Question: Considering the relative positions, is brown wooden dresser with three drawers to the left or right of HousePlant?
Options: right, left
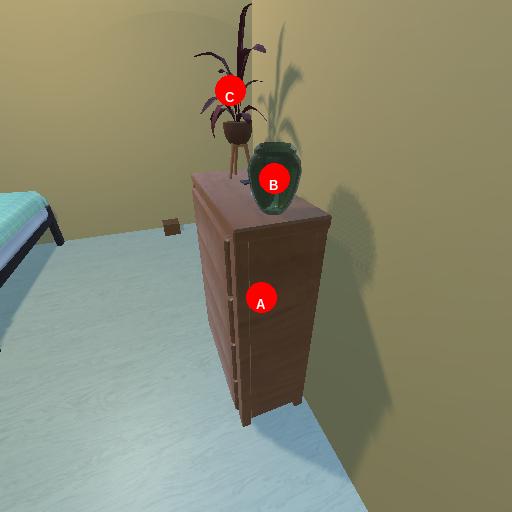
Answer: right